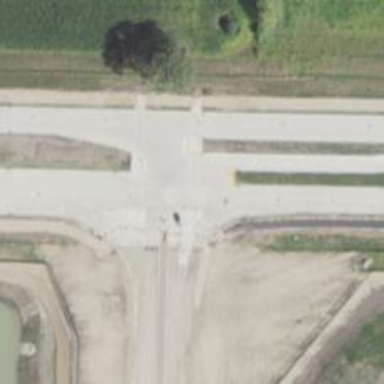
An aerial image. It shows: Marked crossing on path.